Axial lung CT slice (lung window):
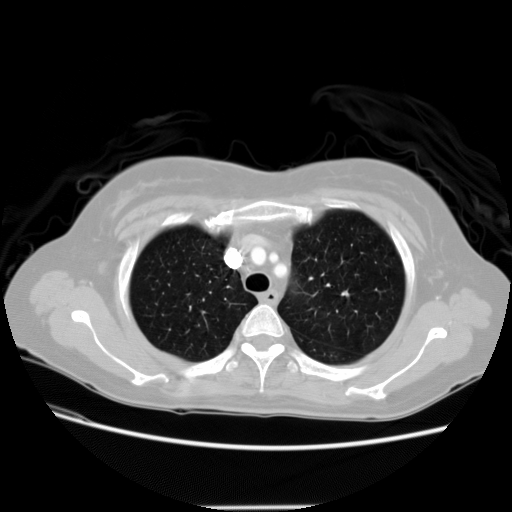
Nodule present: no